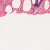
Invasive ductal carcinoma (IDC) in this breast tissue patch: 0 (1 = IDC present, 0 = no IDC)